Interaction volume radius: 5 \u00c5
Interaction volume height: 30 \u00c5
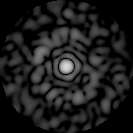
Disorder parameter: 0.8258